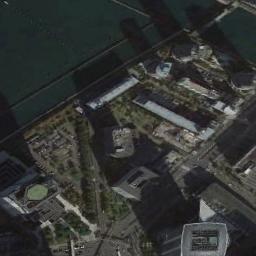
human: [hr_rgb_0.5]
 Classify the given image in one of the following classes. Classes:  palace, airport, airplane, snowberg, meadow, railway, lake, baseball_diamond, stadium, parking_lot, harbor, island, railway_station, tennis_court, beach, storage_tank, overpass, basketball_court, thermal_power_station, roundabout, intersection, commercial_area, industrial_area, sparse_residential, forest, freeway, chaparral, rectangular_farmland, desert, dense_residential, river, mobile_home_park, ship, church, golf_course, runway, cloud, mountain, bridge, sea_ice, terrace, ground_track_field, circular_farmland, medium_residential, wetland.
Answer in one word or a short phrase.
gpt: commercial_area